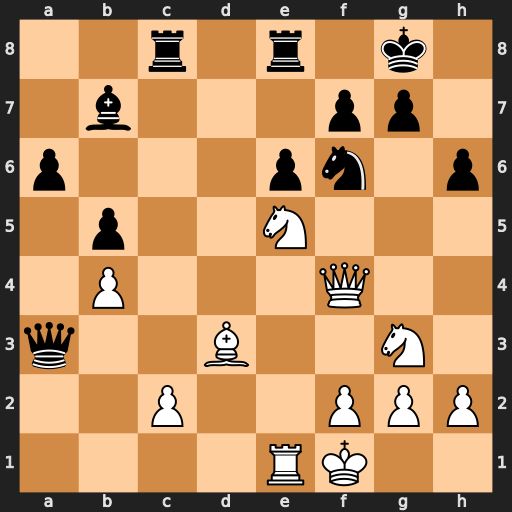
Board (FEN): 2r1r1k1/1b3pp1/p3pn1p/1p2N3/1P3Q2/q2B2N1/2P2PPP/4RK2
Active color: w
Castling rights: -
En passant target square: -
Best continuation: Nh5 Nxh5 Qxf7+